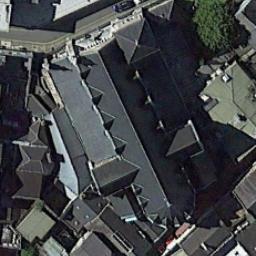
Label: church